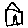
Label: house